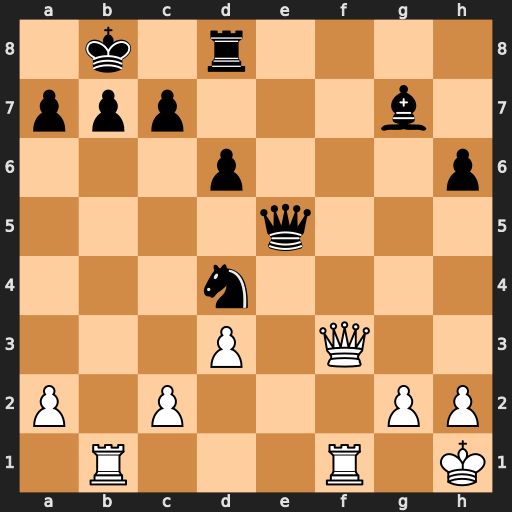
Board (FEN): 1k1r4/ppp3b1/3p3p/4q3/3n4/3P1Q2/P1P3PP/1R3R1K
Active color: w
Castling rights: -
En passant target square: -
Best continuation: Qxb7#